Question: I want to make an UI based in header and button and then content inside it.
the following screenshot will clear my objective-
I thought using gridBaglayout only (no other layout), and mention a header as a Label , but only doubt comes in mind is with different resolution and maximize minimize event , entire layout should be well enough or the effect must ideal not breaking.

Give me some suggestions to achieve the same.
My main intention is to make the header perfect , rest content can be drawn easily.
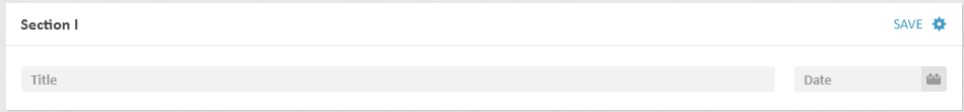
Answer: I assume the Title section should expand when resizing. In that case I would recommend that you use a 'BorderLayout', and put the "Title" inside 'BorderLayout.CENTER', put "Section 1" and "SAVE" into 'BorderLayout.NORTH' using something like a 'GridLayout' or similar to keep them appart, and put "Date" in 'BorderLayout.EAST'.